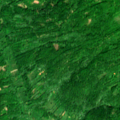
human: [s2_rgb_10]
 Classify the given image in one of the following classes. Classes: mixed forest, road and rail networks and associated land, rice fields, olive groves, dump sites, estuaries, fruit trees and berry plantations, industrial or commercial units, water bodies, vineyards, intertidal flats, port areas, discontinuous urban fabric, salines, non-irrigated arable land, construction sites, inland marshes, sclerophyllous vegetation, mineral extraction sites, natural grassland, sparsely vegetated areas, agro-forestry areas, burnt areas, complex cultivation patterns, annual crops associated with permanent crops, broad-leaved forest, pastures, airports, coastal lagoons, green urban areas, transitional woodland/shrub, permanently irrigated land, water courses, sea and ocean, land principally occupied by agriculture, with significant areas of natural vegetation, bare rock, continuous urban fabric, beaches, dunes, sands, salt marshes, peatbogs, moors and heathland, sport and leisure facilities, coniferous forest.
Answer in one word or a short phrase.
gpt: land principally occupied by agriculture, with significant areas of natural vegetation, broad-leaved forest, natural grassland